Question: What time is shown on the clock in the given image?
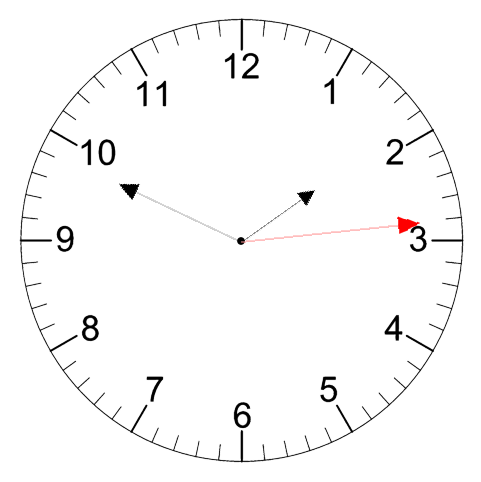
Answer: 01:49:14